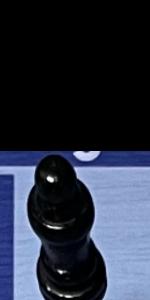
Label: Empty